Question: I'm currently trying to animate an image using the Lazy Line Painter, however, the some of the images are not displaying correctly. I have five rectangles on this image which are not closed, but for some reason the position of one of the corners is being displayed in the wrong place. The code which LLP has generated is below:
'''
var pathObj = {
"floor-map": {
"strokepath": [
{
"path": "M620.417,116.417l21.042-36.875 c0,0,29.188,16.313,52.188-2.854S712.667,37,712.667,37H755c0,0,2,48.833,51.5,48.833C851.5,83.333,852,37,852,37h41 c0,0-1.167,22.917,24.167,41.917l-20.833,35.708c0,0-21.5-13.063-48,0.771c-23,12.833-23.5,42.604-23.5,42.604H784 c0,0-1.5-48.75-48.167-48.75c-46.667,0-49.5,49.75-49.5,49.75H645C645,159,649.167,132.25,620.417,116.417z",
"duration": 800
},
{
"path": "M718.583,250.5l35.708-20.75 c0,0,13.521,24.708,44.021,23.042c30.5-1.667,39.51-24.479,39.51-24.479l36.172,20.01c0,0-14.164,27.672,1.503,50.839 C891.164,322.328,916,321.333,916,321.333V362c0,0-28.417,2.5-40.083,25.833L839.708,367.5c0,0,18.729-39-12.604-62.5 c-31.333-23.5-61.302-1.833-71.969,15.167l-35.318-20.833C719.818,299.333,733,278.167,718.583,250.5z",
"duration": 800
},
{
"path": "M761.75,419.917c0,0,22.875,13.292,47.542-0.042 l21.021,34.979c0,0-33.99,23.156-19.656,61.656c16.667,36.833,60.005,30.328,68.505,22.161l21.336,35.997 c0,0-22.499,10.665-23.499,43.665c1.813,29,19.641,39.52,22.968,41.238c0.344,0.178,0.533,0.261,0.533,0.261L880.333,696 c0,0-26.667-15-50.667,1.5s-21.5,41.5-21.5,41.5H766c0,0,3.667-26.25-23.667-41.917l20-36.458c0,0,61.333,18.938,70.5-29.229 c9.167-48.167-29-61.365-44.167-61.698c-15.167-0.333-26.833,7.318-26.833,7.318l-19.5-35.674c0,0,22-14.171,23.167-43.671 c1.167-29.5-24.5-41.335-24.5-41.335L761.75,419.917z",
"duration": 1300
},
{
"path": "M809.167,789.75c0,0,21.25,13.375,47.583,0.042 l21.458,35.688c0,0-25.042,14.521-23.708,43.521H813c0,0,0.667-30.25-24.833-42.75L809.167,789.75z",
"duration": 600
},
{
"path": "M 558,10 L 328,106 328,37 560,37 560,106 559,106 ",
"duration": 600
},
{
"path": "M 269,10 L 39,106 39,37 271,37 271,106 270,106 ",
"duration": 600
},
{
"path": "M 269,24 L 39,243 39,174 271,174 271,243 270,243 ",
"duration": 600
},
{
"path": "M 269,38 L 39,380 39,311 271,311 271,380 270,380 ",
"duration": 600
},
{
"path": "M 269,51 L 39,518 39,449 271,449 271,518 270,518 ",
"duration": 600
}
],
"dimensions": {
"width": 960,
"height": 892
}
}
};
'''

Any help would be greatly appreciated
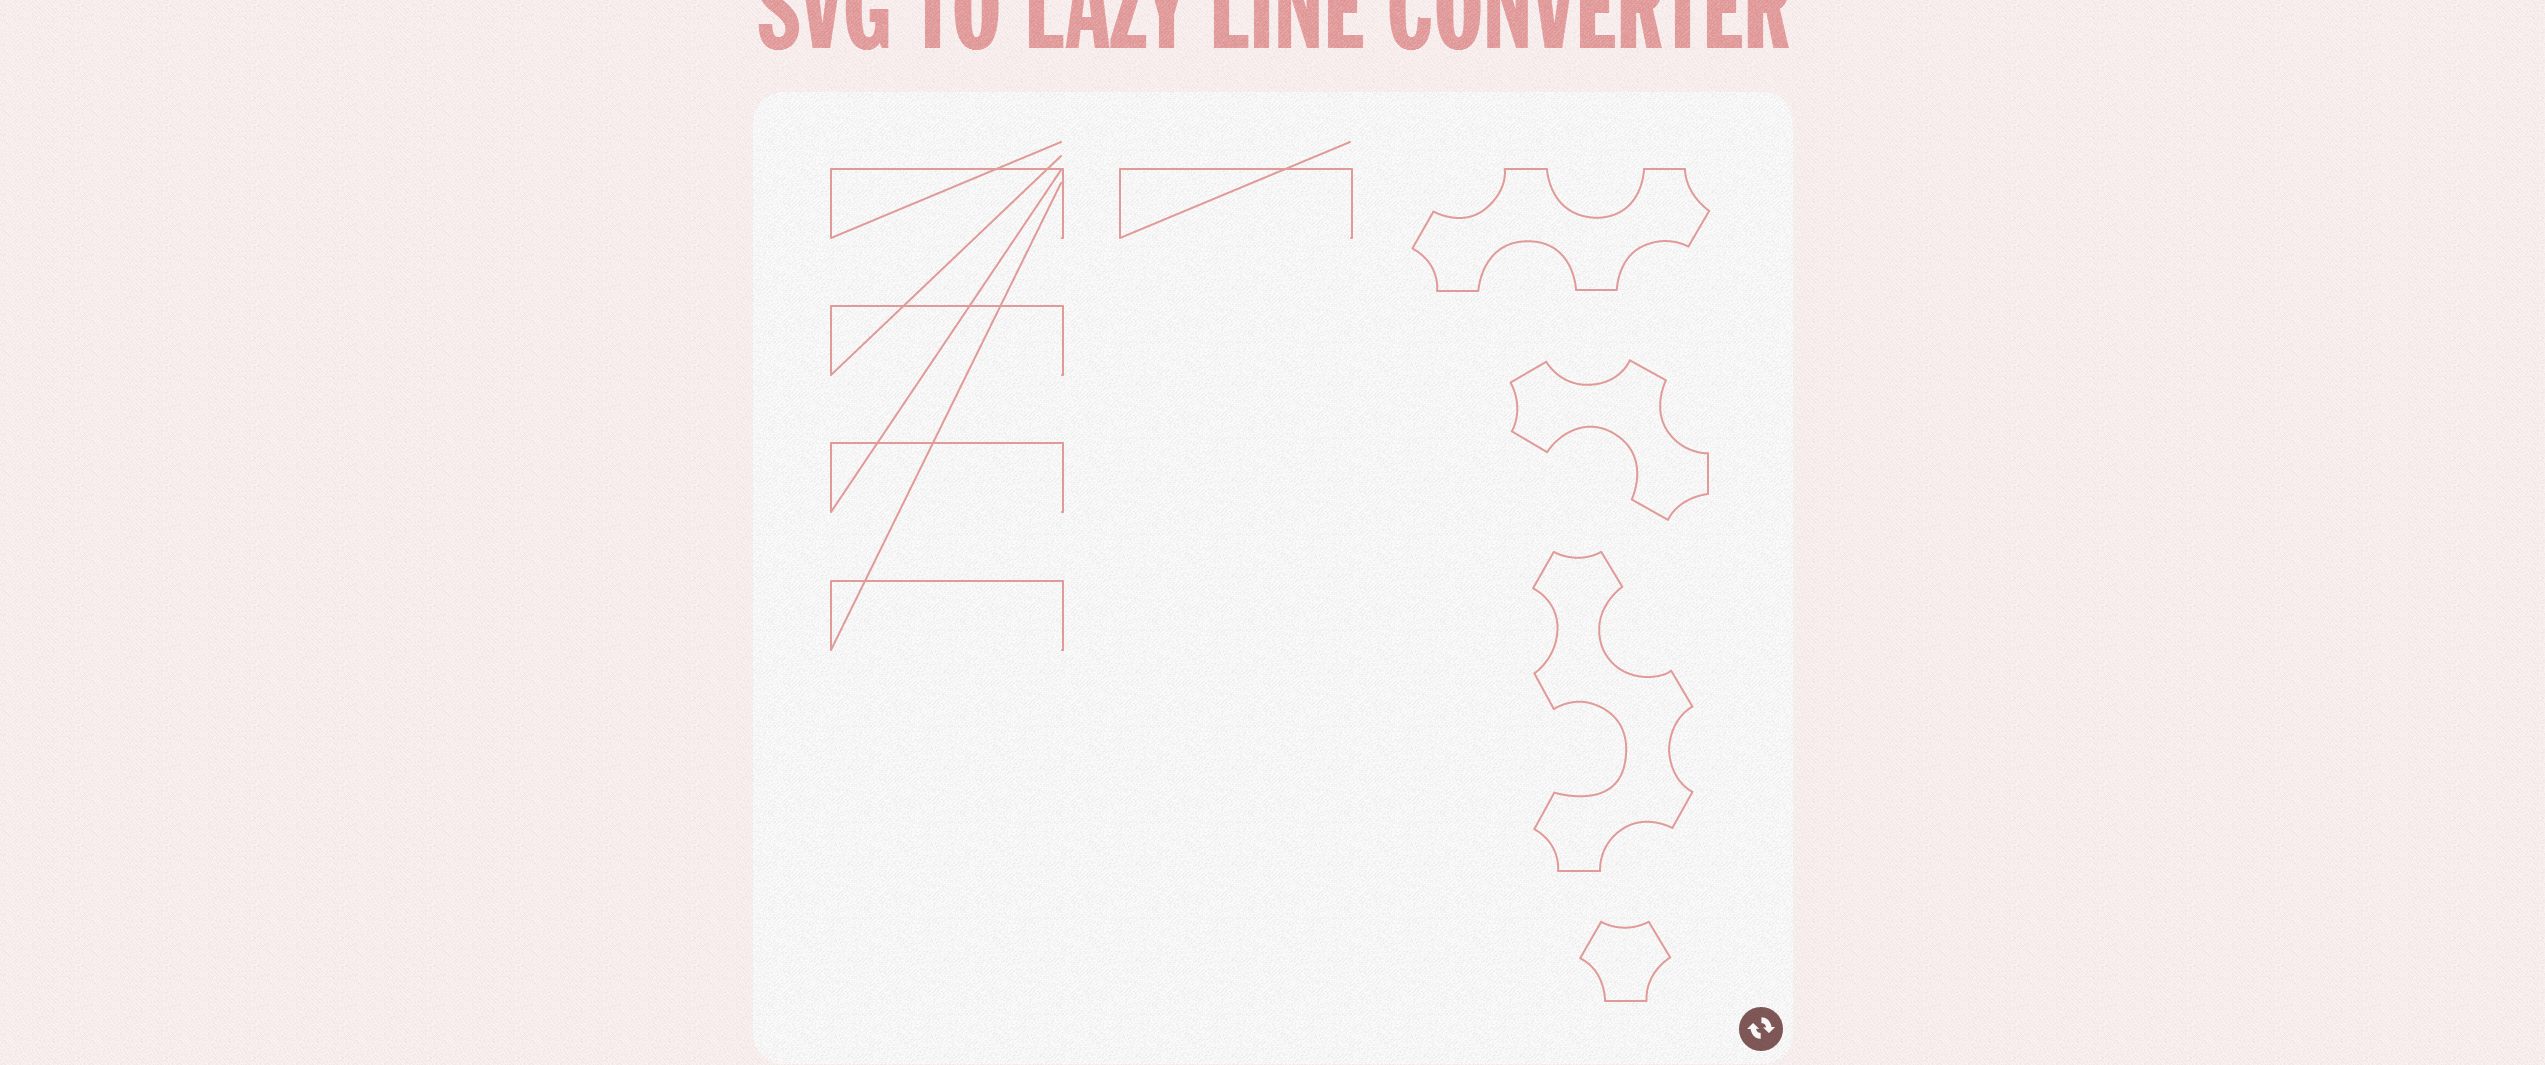
Answer: For some reason you simply forgot last symbol of every first Y coordinate of your rectangles.
'''
var pathObj = {
"floor-map": {
"strokepath": [
{
"path": "M 558,106 L 328,106 328,37 560,37 560,106 559,106 ",
"duration": 600
},
{
"path": "M 269,106 L 39,106 39,37 271,37 271,106 270,106 ",
"duration": 600
},
{
"path": "M 269,243 L 39,243 39,174 271,174 271,243 270,243 ",
"duration": 600
},
{
"path": "M 269,380 L 39,380 39,311 271,311 271,380 270,380 ",
"duration": 600
},
{
"path": "M 269,518 L 39,518 39,449 271,449 271,518 270,518 ",
"duration": 600
}
],
"dimensions": {
"width": 960,
"height": 892
}
}
};
$(document).ready(function(){
$('#floor-map').lazylinepainter({
"svgData": pathObj,
"strokeWidth": 1.5,
"strokeColor": "#660"
}).lazylinepainter('paint');
});
'''
<URL>
By the way, are you sure that you want to draw rectangles by five points instead of four? Cause this is what your code does.